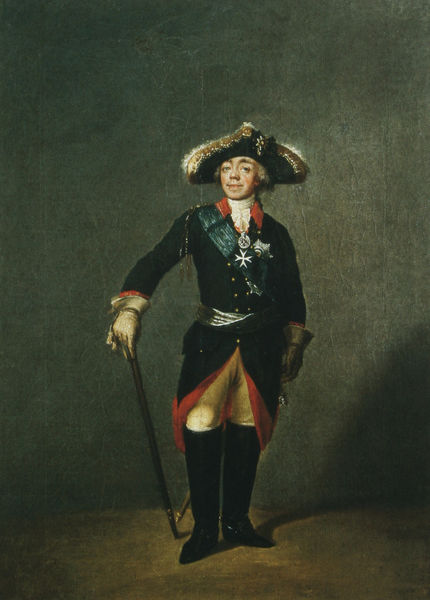
Titel: Zar Paul I.
Künstler: Stepan Schtschukin
Standort: St. Petersburg
Institution: Schloss Pawlowsk
Schlagwörter: blau, dunkel, hand, mann, schatten, gelb, braun, frankreich, grau, haar, handschuh, handschuhe, hell, hut, licht, mund, nase, schwarz, weiss, blick, gürtel, rot, malerei, rock, hemd, hose, jacke, mütze, wand, arm, augen, band, gesicht, kragen, silber, bildnis, portrait, porträt, boden, gold, haare, mantel, pose, stock, beine, perücke, schärpe, lächeln, wangen, gehstock, haltung, schuhe, stab, klein, friedrich, könig, dekoration, junge, rüschen, knöpfe, krempe, kreuz, militär, schwert, säbel, uniform, soldat, waffe, hell-dunkel, napoleon, abzeichen, bruststern, degen, dreispitz, manschetten, offizier, orden, scherpe, stiefel, uniformrock, armee, general, prinz, feldherr, aufschlag, preußen, eisernes kreuz, ofizier, franzose, jabot, galauniform, kommandant, sabre, bottes, auszeichnungen, kreus, stoc, medaille, ombre portée, napolen, fond neutre, säbelmann, zugstock